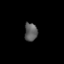
Tissue: skin
Cell type: Epithelial cells
Senescence score: 0.1799
Nuclear area (px): 229
Mean DAPI intensity: 93.306